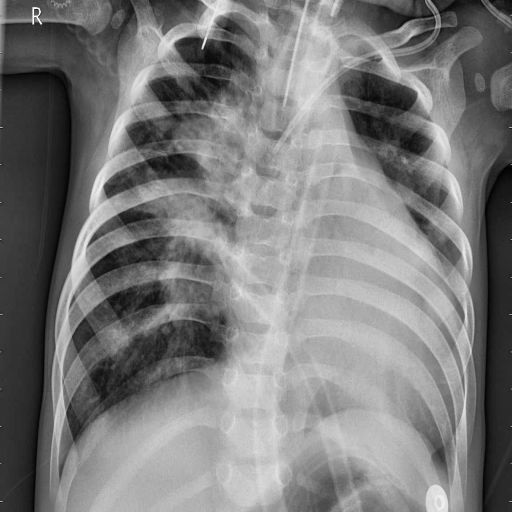
Finding: PNEUMONIA